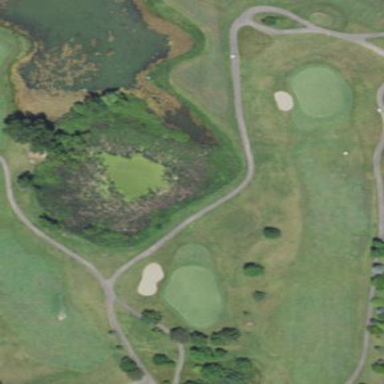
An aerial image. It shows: Water hazard on golf course. The hazard is natural water feature.